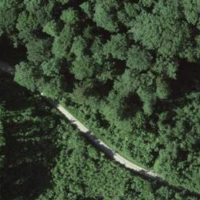
EUNIS habitat code: 41
Species observed at this site:
Lathyrus vernus
Allium ursinum